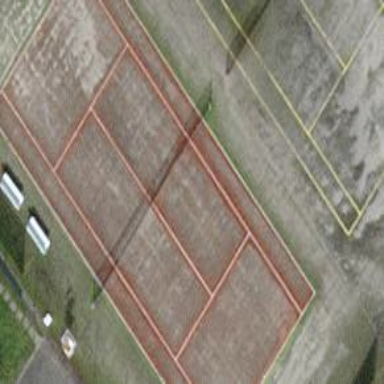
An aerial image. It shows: Tennis court on the leisure land pitch.